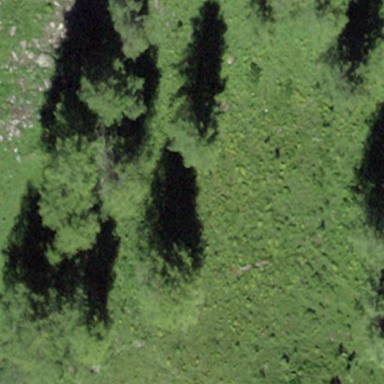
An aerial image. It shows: Forest area.